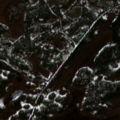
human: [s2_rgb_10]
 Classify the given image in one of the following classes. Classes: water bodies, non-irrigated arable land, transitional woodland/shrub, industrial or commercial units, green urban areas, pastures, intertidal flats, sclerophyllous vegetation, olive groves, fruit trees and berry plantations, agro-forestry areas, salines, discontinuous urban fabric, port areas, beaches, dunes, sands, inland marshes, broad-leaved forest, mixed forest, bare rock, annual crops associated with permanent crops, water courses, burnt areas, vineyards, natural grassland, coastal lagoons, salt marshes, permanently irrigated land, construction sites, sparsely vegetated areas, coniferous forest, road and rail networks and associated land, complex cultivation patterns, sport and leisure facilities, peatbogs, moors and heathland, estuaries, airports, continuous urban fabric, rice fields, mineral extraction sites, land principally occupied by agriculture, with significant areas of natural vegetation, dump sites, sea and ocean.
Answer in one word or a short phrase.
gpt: coniferous forest, transitional woodland/shrub, peatbogs